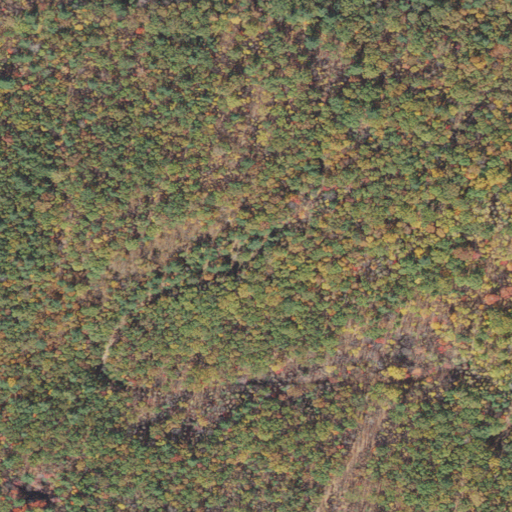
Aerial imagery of mountain in New Hampshire named Blodgett Hill containing deciduous forest, mixed forest, and evergreen forest